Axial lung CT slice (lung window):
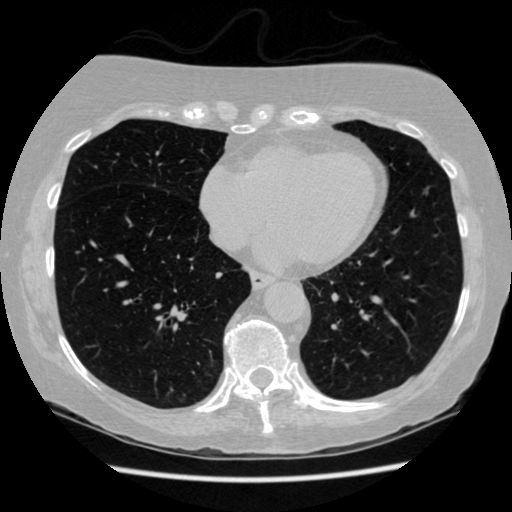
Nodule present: no